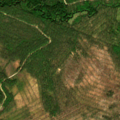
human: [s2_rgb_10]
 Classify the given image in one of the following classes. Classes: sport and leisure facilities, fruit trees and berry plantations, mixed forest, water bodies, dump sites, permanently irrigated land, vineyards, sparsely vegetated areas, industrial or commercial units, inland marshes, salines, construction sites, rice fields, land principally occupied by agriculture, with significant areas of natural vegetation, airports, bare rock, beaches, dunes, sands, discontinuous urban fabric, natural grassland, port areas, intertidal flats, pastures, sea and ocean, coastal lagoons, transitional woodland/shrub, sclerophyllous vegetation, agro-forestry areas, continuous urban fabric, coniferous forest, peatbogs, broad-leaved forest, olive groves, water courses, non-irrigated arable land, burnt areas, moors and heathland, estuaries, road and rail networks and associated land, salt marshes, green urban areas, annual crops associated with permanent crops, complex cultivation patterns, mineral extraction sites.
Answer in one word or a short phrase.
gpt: coniferous forest, transitional woodland/shrub